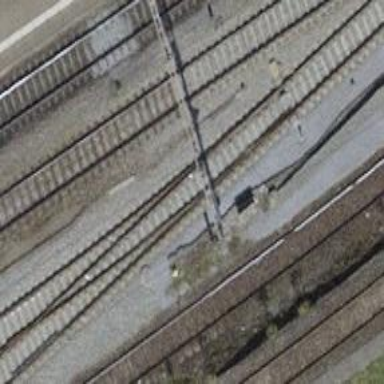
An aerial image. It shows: Rail siding with electrified tracks using contact line.